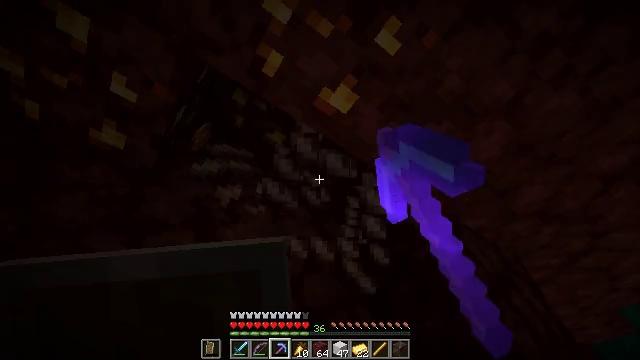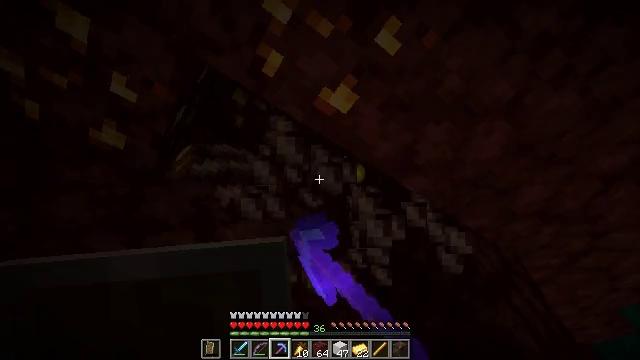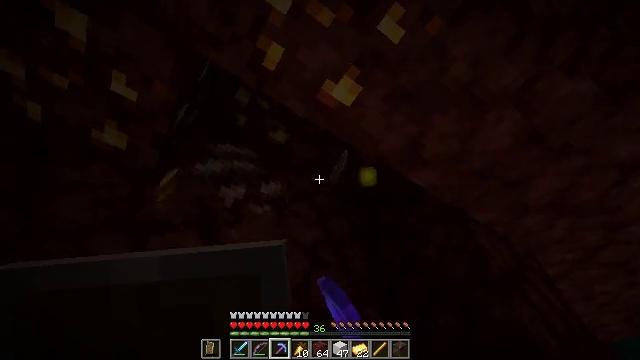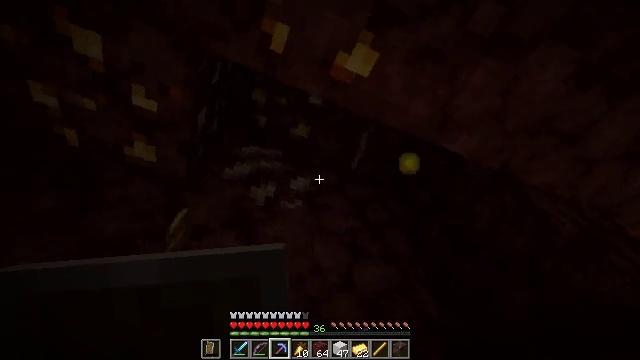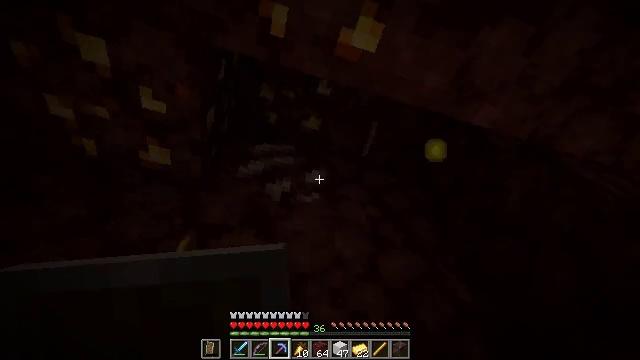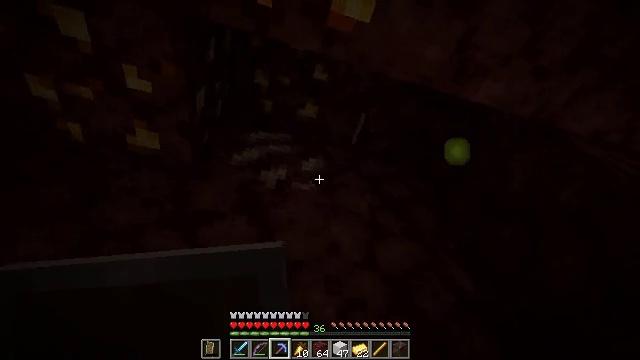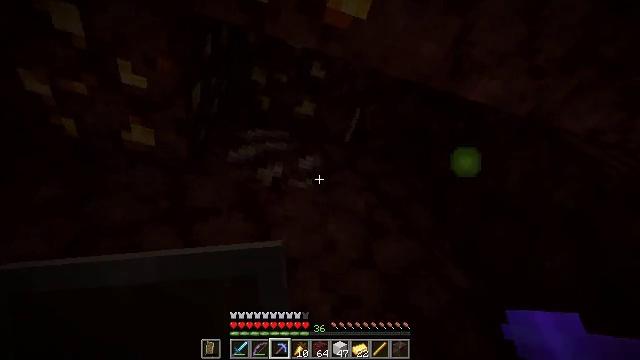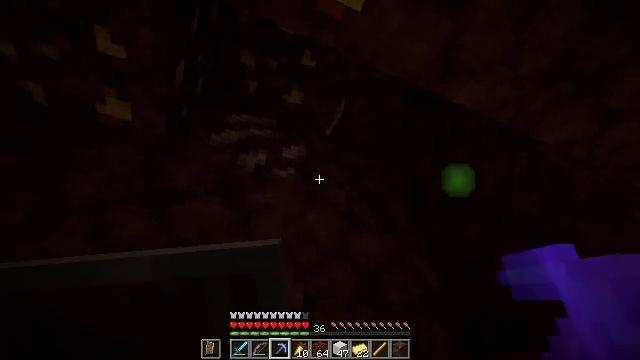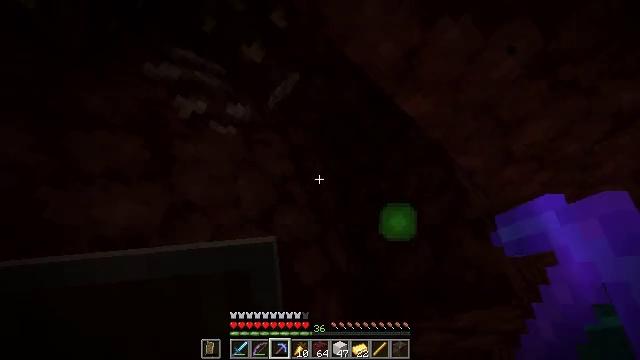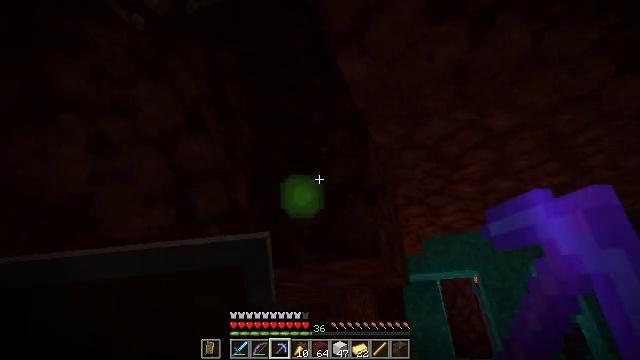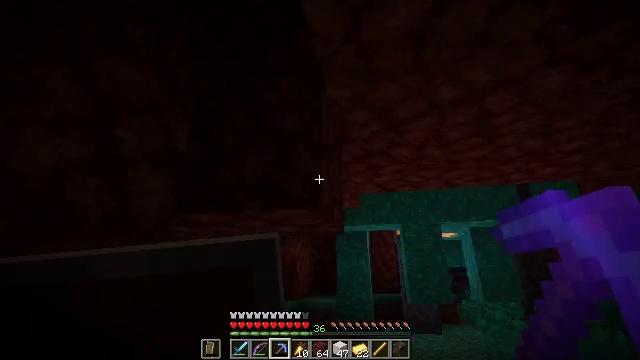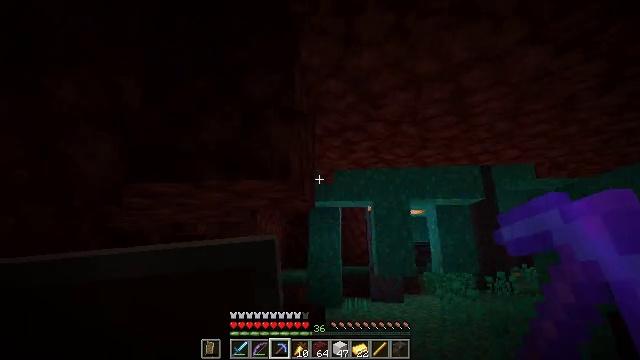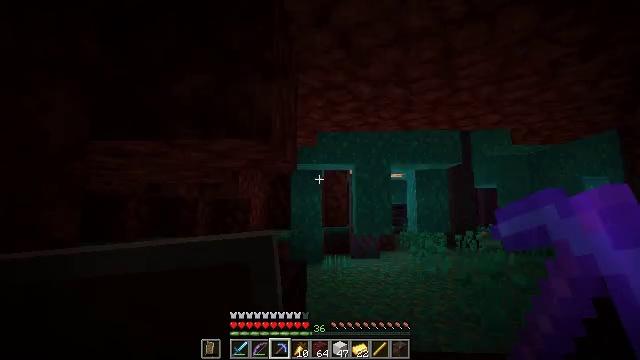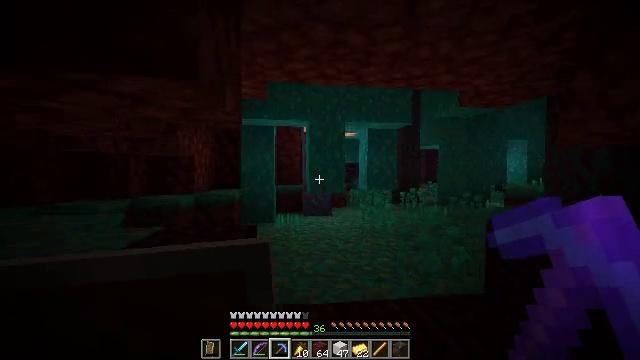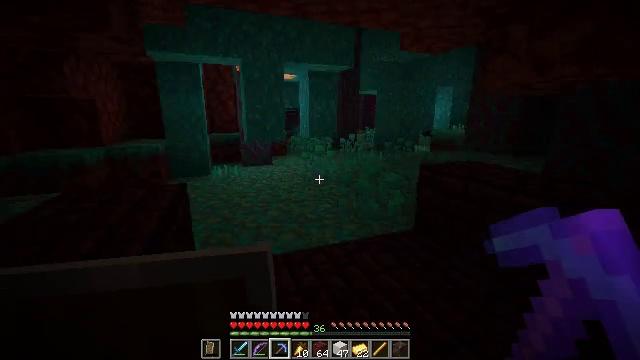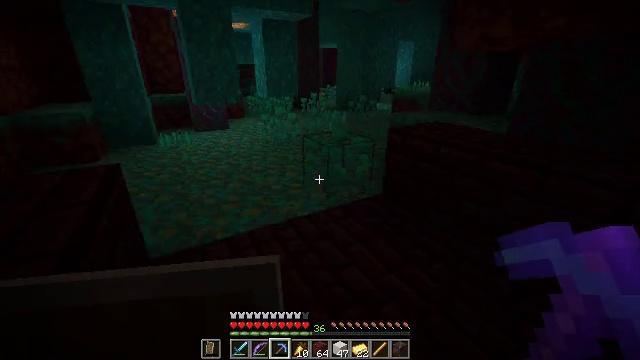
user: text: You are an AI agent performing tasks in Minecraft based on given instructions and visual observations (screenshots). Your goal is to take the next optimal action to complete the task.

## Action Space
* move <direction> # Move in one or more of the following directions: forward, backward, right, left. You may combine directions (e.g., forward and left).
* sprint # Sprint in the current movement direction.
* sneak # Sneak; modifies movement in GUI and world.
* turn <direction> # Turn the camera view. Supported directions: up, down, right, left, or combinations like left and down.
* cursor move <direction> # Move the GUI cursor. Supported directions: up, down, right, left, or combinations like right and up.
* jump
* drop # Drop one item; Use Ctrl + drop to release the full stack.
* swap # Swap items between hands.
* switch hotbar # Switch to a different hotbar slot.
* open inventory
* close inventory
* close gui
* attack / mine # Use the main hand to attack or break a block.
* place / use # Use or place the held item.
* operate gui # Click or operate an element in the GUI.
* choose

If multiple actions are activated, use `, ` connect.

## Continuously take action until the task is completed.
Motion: motion action
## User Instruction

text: Mine the shroomlight block.
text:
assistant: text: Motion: no_op
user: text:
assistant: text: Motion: move forward, turn left
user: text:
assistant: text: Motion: move forward, turn left
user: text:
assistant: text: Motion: move forward, turn left
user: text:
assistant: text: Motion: no_op
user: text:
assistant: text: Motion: no_op
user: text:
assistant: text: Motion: turn right and down
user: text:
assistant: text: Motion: turn right and down
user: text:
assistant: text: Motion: turn right and down
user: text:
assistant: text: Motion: turn right and down
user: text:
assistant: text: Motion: move forward, turn right and down
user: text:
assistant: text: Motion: move forward, turn right and down
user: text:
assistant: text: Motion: move forward, turn right and down
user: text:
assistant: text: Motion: move forward, turn right and down
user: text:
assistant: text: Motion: move forward, turn right and down
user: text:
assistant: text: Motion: move forward, turn right and down
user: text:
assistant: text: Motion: move forward
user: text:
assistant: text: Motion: move forward, turn left and up
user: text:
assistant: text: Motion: move forward, turn left and up
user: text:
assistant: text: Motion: move forward
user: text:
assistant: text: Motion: move forward
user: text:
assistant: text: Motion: move forward
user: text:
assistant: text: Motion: move forward
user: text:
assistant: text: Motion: move forward, turn up
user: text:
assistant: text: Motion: move forward, turn up
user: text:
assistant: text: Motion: move forward, turn up
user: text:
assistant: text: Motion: move forward, turn up
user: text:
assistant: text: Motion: move forward, turn up
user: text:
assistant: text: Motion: move forward, turn right and up
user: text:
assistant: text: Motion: move forward